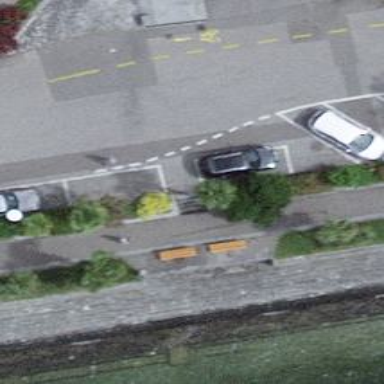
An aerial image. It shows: Brown bench in the vicinity.